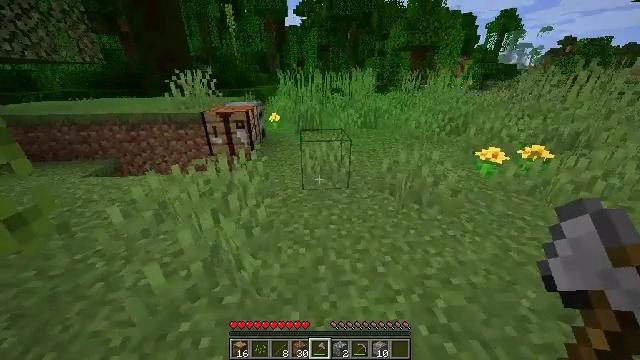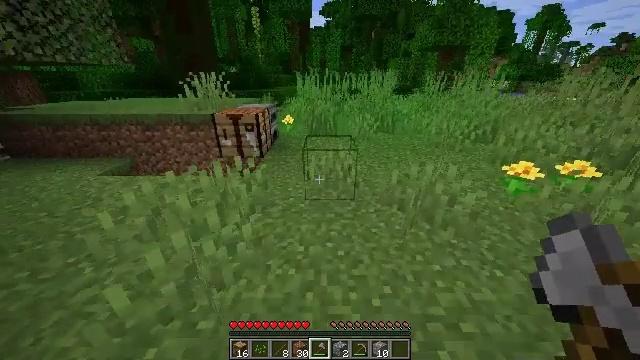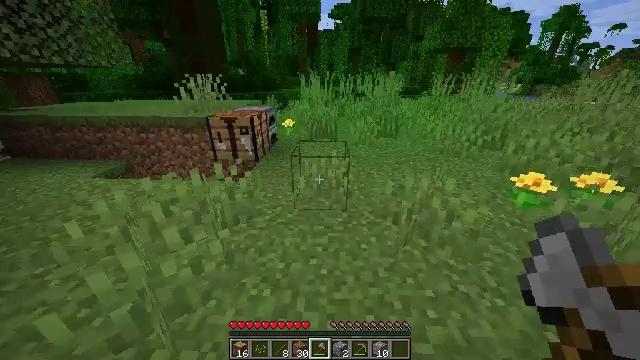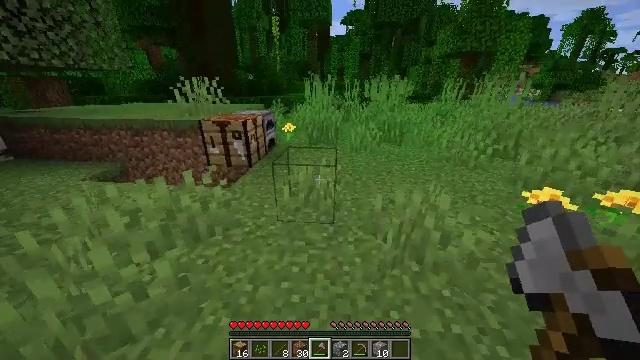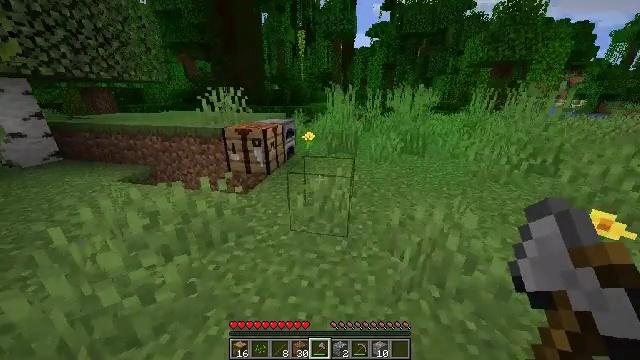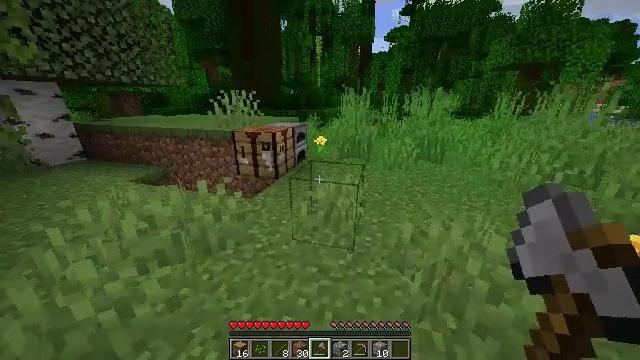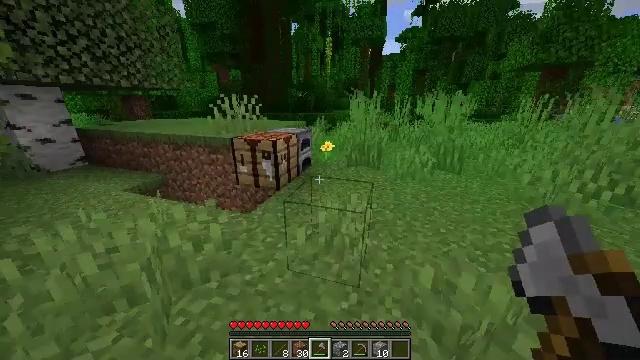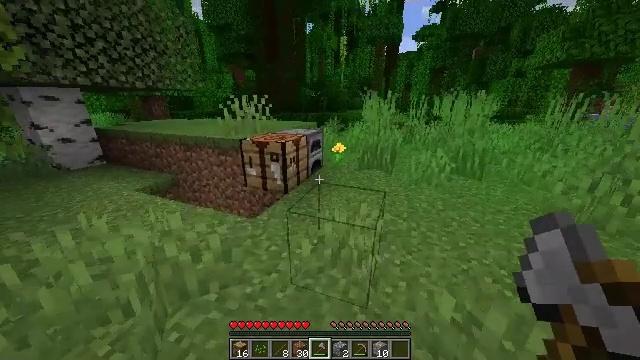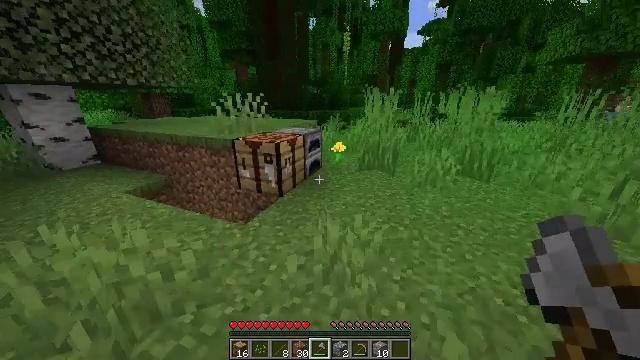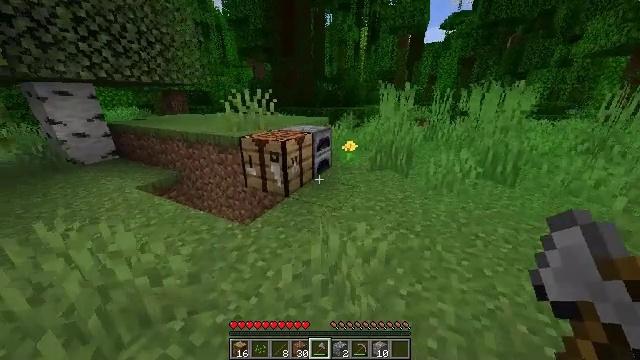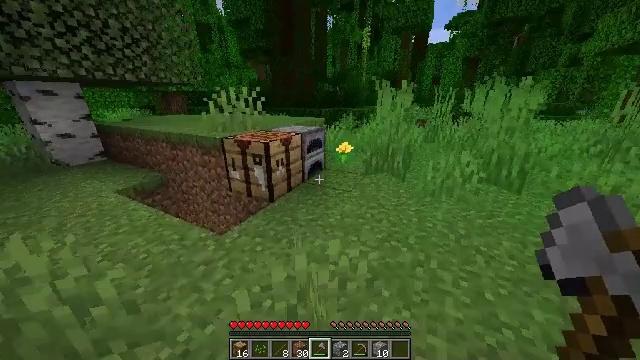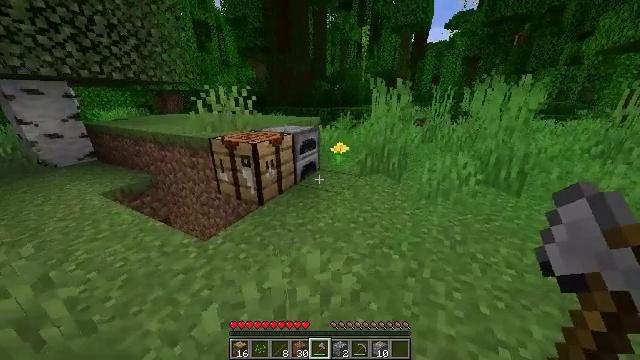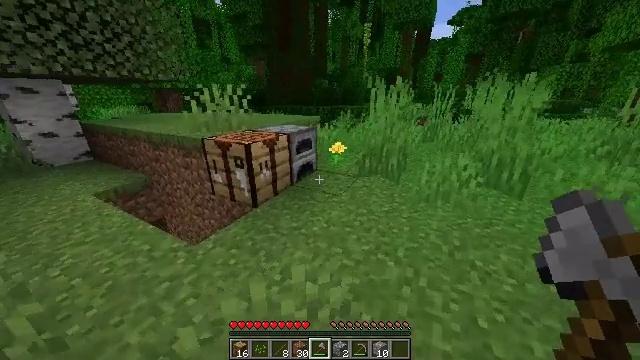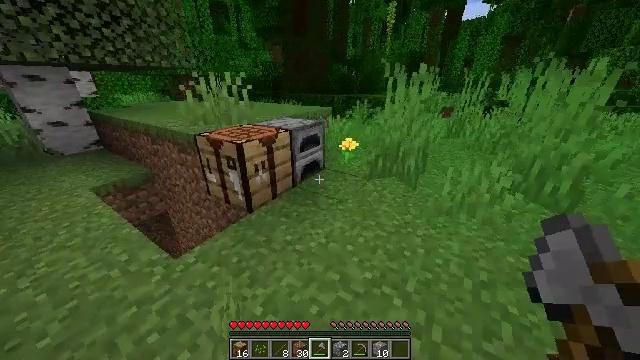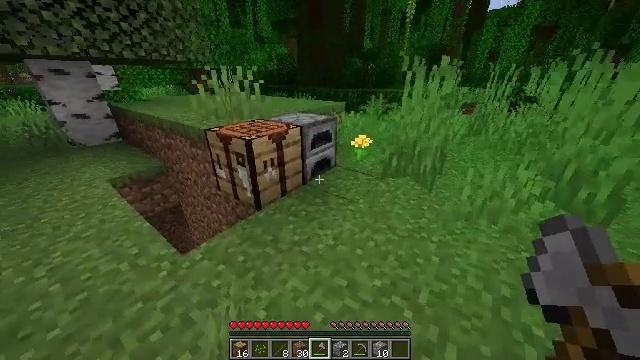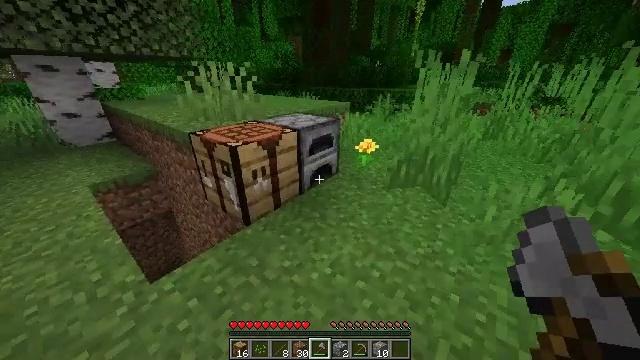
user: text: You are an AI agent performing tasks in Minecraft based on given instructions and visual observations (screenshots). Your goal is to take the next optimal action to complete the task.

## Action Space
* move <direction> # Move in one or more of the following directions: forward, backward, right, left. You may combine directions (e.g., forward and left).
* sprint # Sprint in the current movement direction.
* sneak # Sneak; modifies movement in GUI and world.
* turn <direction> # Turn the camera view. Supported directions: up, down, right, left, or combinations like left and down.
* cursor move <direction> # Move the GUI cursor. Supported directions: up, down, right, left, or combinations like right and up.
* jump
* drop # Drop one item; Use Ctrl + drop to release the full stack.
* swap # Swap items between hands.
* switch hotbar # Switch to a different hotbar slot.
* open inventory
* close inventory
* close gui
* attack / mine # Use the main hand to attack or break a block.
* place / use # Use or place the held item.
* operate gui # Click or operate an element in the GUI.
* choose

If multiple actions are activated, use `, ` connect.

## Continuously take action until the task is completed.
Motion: motion action
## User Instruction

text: craft item air
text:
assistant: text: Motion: move forward and move right, turn left
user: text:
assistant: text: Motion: move forward and move right, turn left
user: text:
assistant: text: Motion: move forward and move right, turn left
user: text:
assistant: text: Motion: move forward, turn left and up
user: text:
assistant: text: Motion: move forward, turn left and up
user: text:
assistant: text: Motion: move forward, turn left
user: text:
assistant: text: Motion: move forward and move right, turn left
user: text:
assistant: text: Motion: move forward and move right, turn left
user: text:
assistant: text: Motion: move forward and move right, turn left
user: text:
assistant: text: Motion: move forward and move right, turn left
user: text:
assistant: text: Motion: move forward and move right
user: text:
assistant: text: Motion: move forward
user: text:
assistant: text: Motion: move forward, turn left and down
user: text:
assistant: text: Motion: move forward, turn left and down
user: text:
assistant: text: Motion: move forward, turn left
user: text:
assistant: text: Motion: move forward, turn left
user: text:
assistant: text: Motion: move forward
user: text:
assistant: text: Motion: move forward
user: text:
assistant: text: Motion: move forward
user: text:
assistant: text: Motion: move forward
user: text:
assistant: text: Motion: move forward, turn right and down
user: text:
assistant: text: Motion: move forward, turn down, use / place
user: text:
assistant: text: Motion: move forward, use / place
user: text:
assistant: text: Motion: use / place
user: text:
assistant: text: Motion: no_op
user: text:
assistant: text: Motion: no_op
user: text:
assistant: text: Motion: open gui
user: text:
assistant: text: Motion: no_op
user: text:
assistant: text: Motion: no_op
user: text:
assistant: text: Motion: sneak